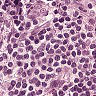
Metastatic tissue present: no